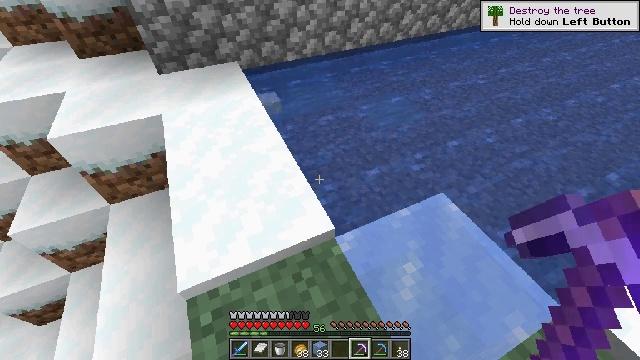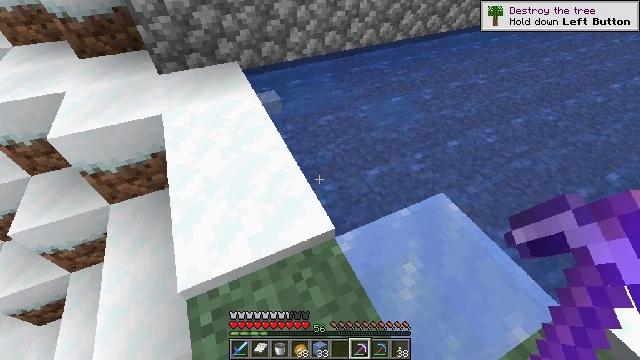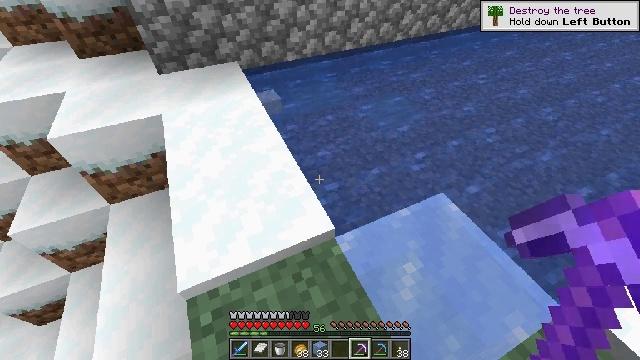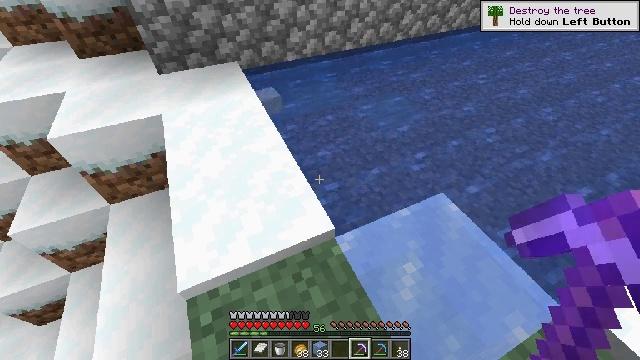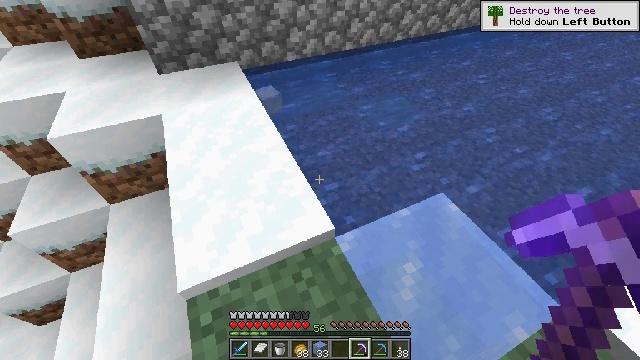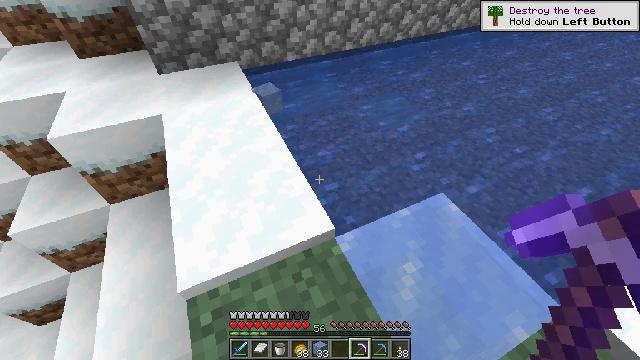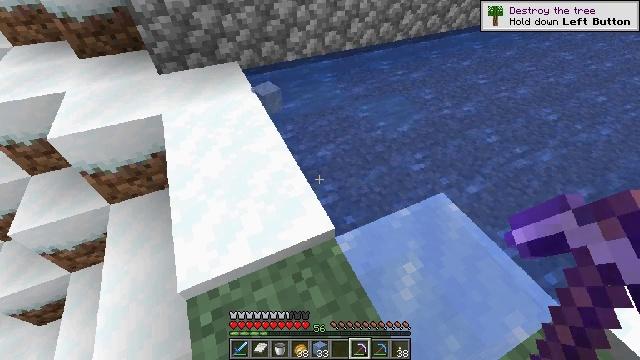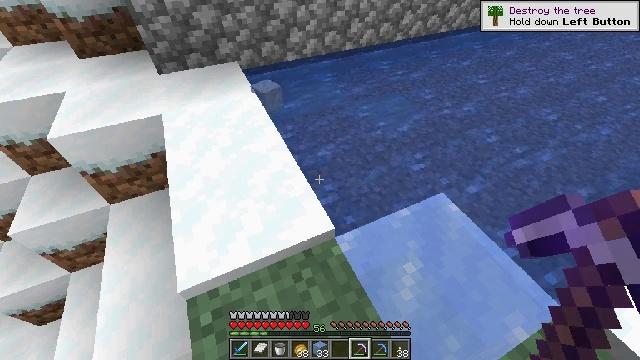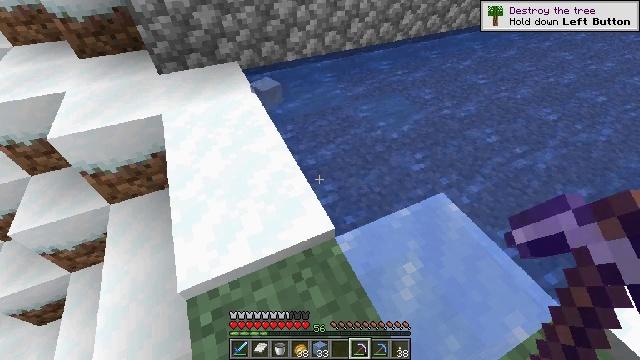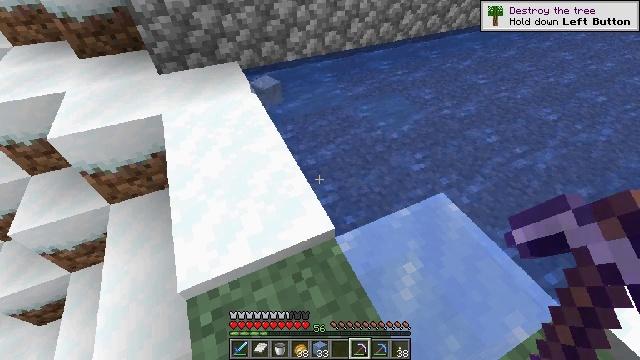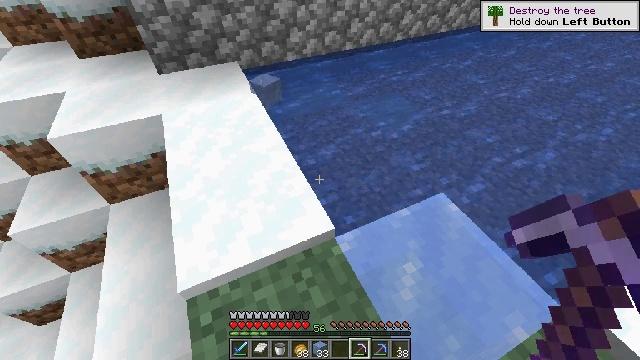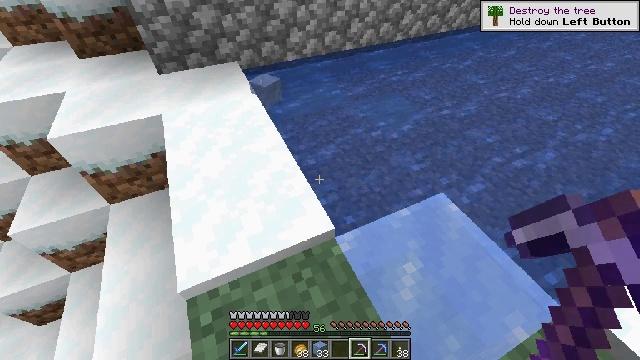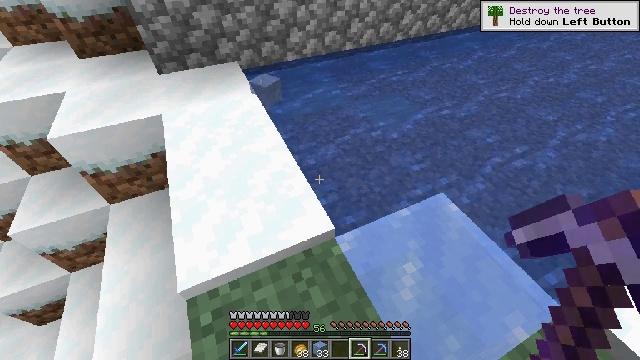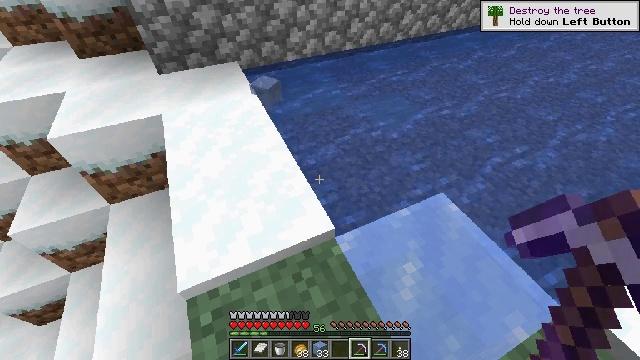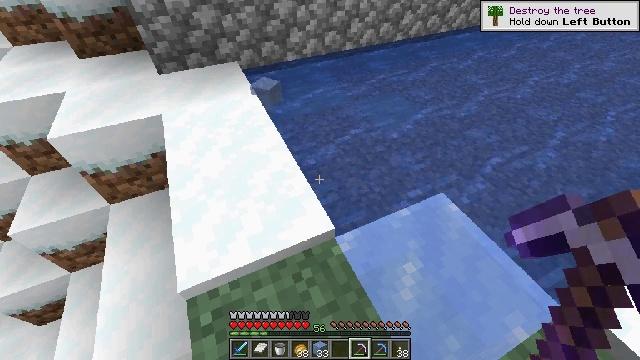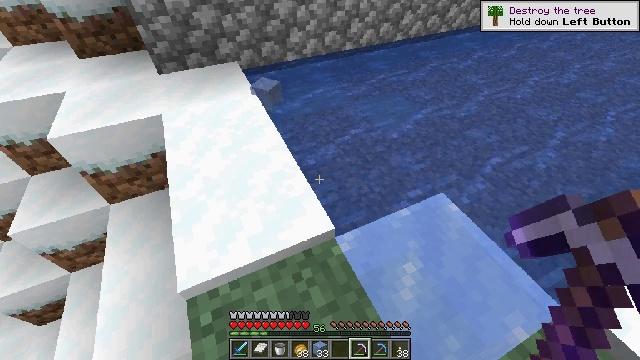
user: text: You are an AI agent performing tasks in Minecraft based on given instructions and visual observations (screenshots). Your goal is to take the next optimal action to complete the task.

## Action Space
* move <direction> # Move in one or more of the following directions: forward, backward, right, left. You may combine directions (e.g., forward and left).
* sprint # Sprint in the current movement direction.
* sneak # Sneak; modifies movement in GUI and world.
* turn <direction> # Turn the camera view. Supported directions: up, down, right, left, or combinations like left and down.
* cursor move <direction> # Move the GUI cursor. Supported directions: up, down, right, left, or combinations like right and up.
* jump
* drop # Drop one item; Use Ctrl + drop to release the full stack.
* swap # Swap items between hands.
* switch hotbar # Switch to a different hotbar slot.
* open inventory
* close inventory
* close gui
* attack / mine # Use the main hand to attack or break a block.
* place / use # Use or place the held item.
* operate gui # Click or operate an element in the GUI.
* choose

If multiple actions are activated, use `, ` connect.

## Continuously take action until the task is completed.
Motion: motion action
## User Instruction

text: Mine ice to use in an ice pathway.
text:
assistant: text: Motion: no_op
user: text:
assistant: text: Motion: no_op
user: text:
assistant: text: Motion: no_op
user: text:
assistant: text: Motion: no_op
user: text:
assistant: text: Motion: no_op
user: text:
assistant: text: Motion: no_op
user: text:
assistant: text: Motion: no_op
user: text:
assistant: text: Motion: no_op
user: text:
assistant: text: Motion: no_op
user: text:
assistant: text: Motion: no_op
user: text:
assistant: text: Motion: no_op
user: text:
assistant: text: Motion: no_op
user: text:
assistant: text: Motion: no_op
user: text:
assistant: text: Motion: no_op
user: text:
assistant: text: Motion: no_op
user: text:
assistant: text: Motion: no_op
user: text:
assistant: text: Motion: no_op
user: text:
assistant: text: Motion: no_op
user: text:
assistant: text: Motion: no_op
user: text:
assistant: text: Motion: no_op
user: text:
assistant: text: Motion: no_op
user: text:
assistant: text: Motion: no_op
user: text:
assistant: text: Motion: no_op
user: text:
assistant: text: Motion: no_op
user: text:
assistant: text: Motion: no_op
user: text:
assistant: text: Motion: no_op
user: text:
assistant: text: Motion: no_op
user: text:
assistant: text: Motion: no_op
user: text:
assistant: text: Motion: no_op
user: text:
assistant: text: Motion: no_op